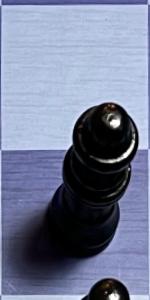
Label: Queen_Black